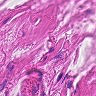
Metastatic tissue present: no